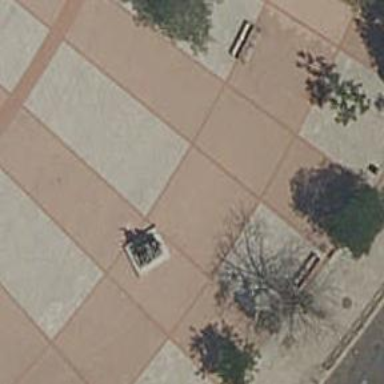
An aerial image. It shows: Statue memorial. The artwork is statue.